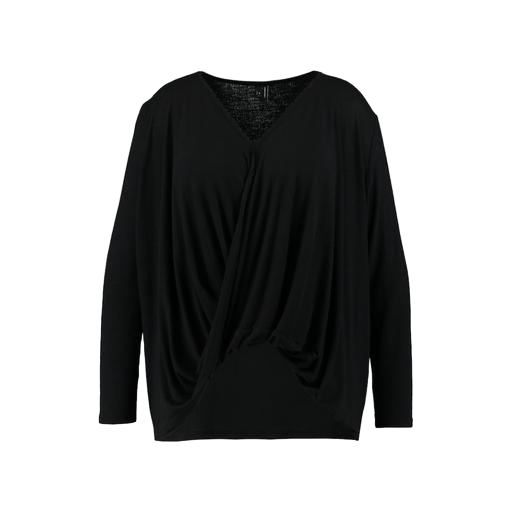
black twist front long sleeve tee, black jersey front twist t-shirt, black plus size drapey surplice, white background